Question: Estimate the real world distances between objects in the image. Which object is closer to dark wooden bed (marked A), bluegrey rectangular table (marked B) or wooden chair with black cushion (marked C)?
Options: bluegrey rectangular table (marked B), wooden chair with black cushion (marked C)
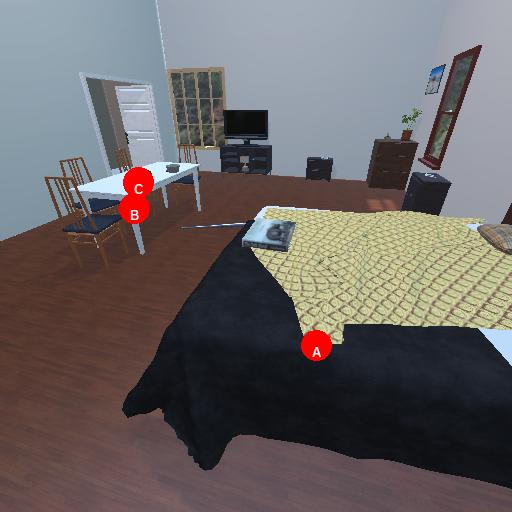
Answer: bluegrey rectangular table (marked B)